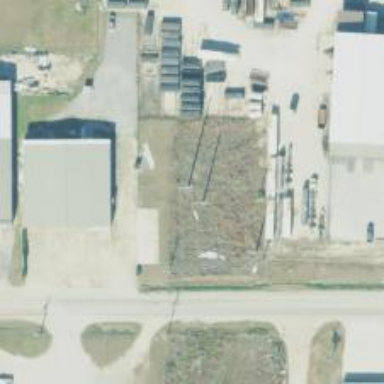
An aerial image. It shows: Power pole.